Question: php
'''
function print(){
$data=$this->session->userdata('print_data');
$this->load->view('printer',$data);
}
'''
Html (printer view)
'''
<div id='printerwrapper'>
......
</div>
<style>.....</style>
<script>windows.print();</script>
'''
when i view this and print it out, it print the whole page and the div is resized to become small part of page , so i checked the html of page found that ci didnt just render the view but it also added all meta tags and basic html page structure.
'''
<html><head><title></title></head><body>......</body></html>
'''
here is example of the page im trying to print out

all i want to print is this Div, not whole page !
is there something i should know about how to make a printable pages ?
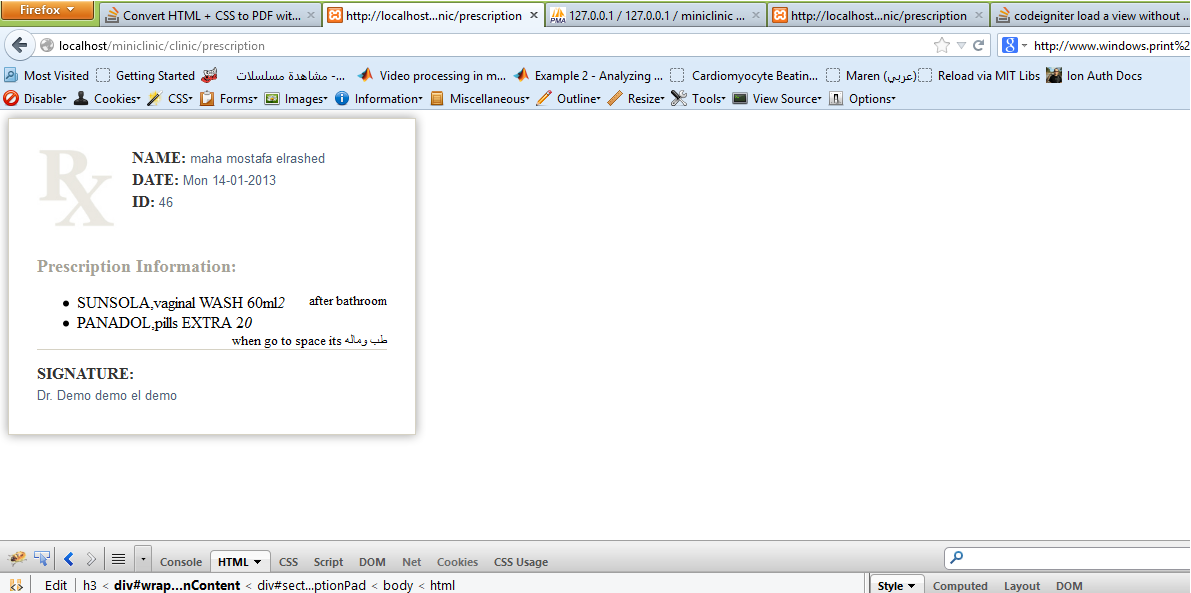
Answer: You can easily print a by . Have a look the following code....
First add this JavaScript code in the head...
'''
<script type="text/javascript">
function printDiv(divName) {
var printContents = document.getElementById(divName).innerHTML;
var originalContents = document.body.innerHTML;
document.body.innerHTML = printContents;
window.print();
document.body.innerHTML = originalContents;
}
</script>
'''
and then the view page are as follows...
'''
<div id="printableArea">
Your Content here.....
</div>
<input type="button" onclick="printDiv('printableArea')" value="Print Invoice" />
'''
When you click the Print Invoice Button. Then it will print out with the selected DIV id
Try this. Hope it will work. Best of luck.